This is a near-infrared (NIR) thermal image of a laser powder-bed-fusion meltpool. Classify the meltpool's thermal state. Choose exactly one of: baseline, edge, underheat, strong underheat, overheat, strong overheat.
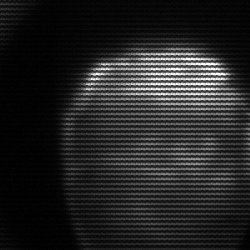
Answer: edge